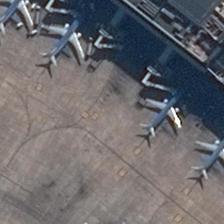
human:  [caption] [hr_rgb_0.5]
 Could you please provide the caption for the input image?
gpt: many airplanes are docked at the gates neatly while one is on the runway to take off .

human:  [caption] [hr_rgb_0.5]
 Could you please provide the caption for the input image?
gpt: five planes are parked next to a long building on an airport .

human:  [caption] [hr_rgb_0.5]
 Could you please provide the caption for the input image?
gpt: five planes are parked next to a long building .

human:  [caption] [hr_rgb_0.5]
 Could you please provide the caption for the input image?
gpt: four planes are next to a building with another plane near it .

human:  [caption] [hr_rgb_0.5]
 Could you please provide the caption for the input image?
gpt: five planes are parked next to a long building on an airport .